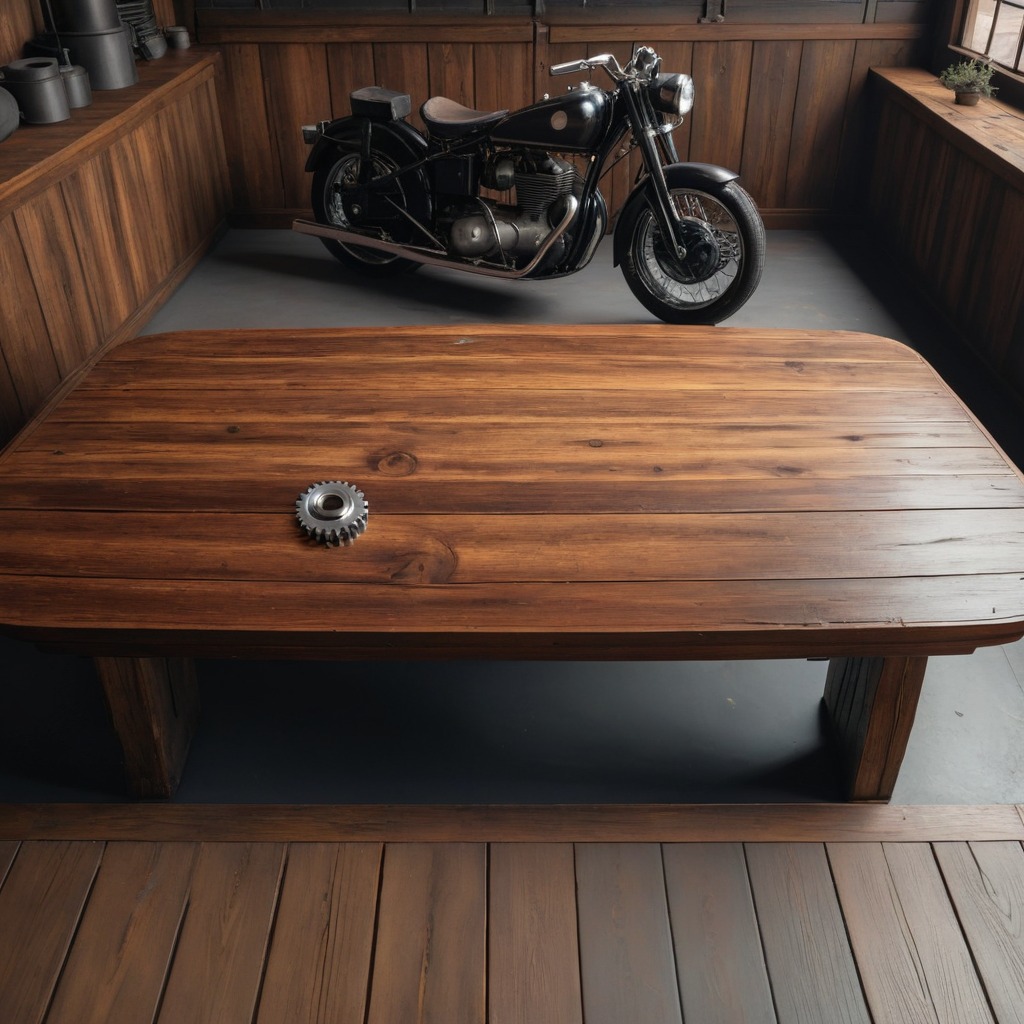
A steel gear with teeth is lying on the wooden table.